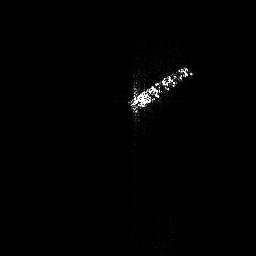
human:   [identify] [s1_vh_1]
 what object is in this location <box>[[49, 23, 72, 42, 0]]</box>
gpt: <ref>1 large ship at the center</ref>